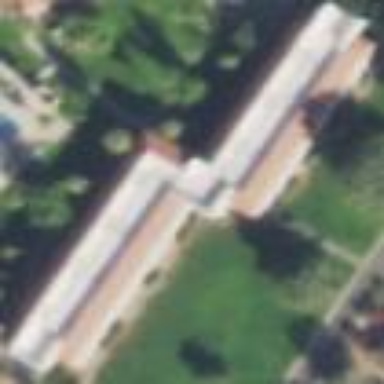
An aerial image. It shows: College building.